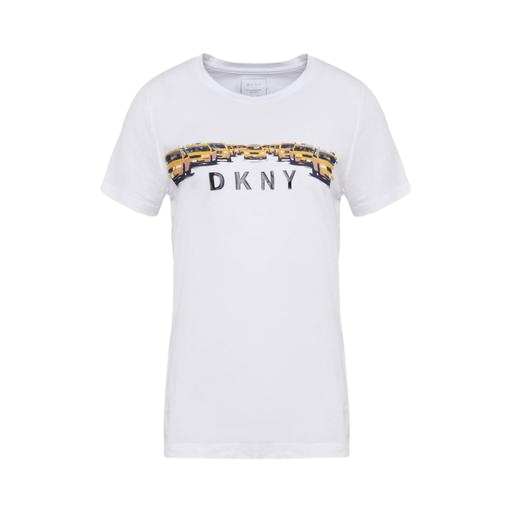
white sequined logo graphic t-shirt, white logo graphic tee, white logo print t-shirt, white background